Field crop: maize
Growth stage: 2
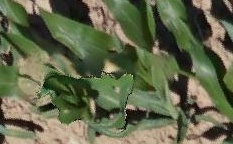
Species: maize